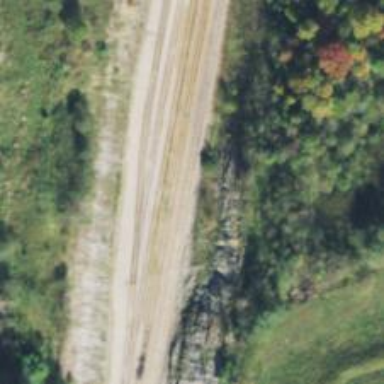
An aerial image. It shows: Railway track.